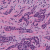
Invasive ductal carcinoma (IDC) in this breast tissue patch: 1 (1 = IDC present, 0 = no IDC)